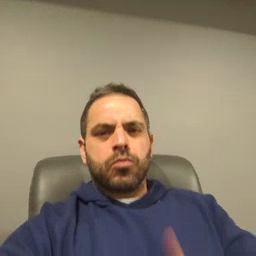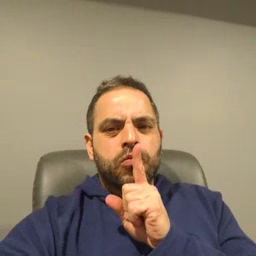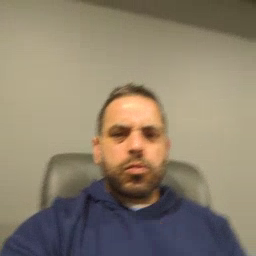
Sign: shhh